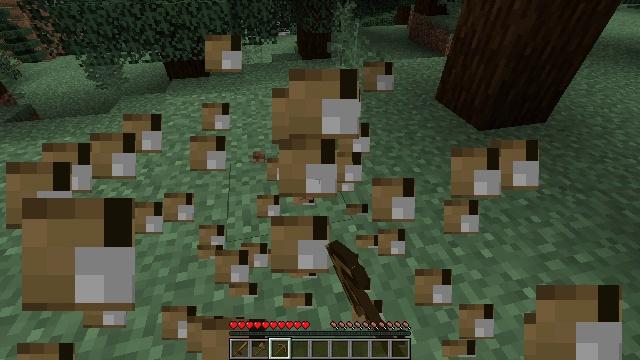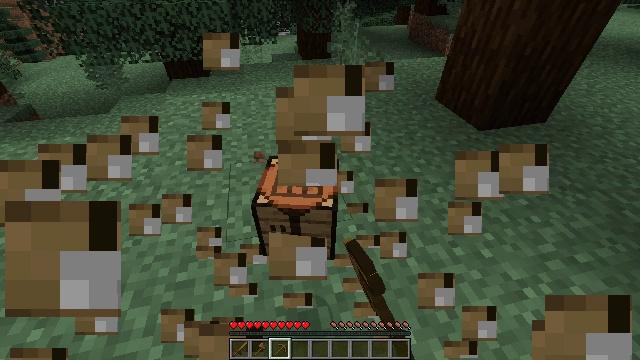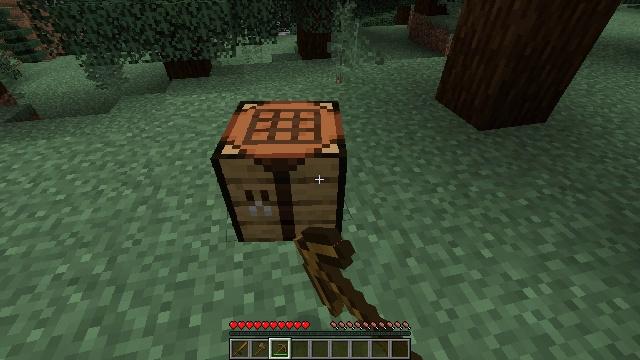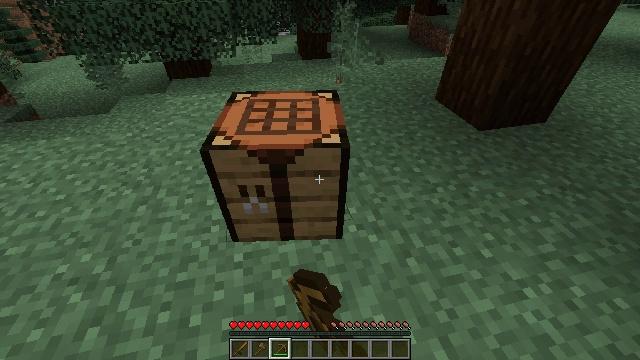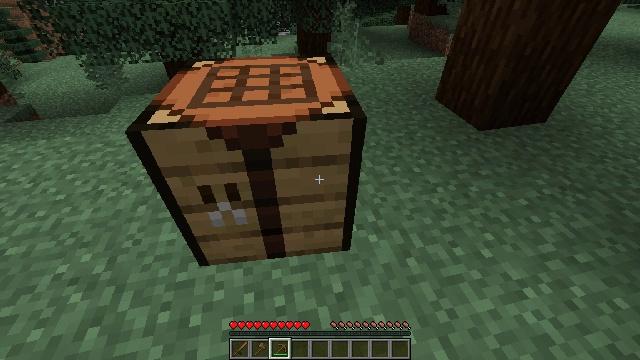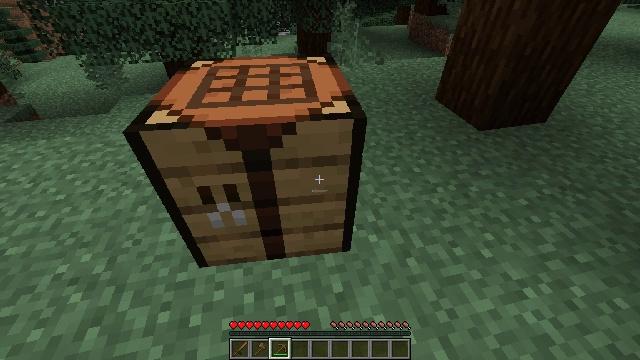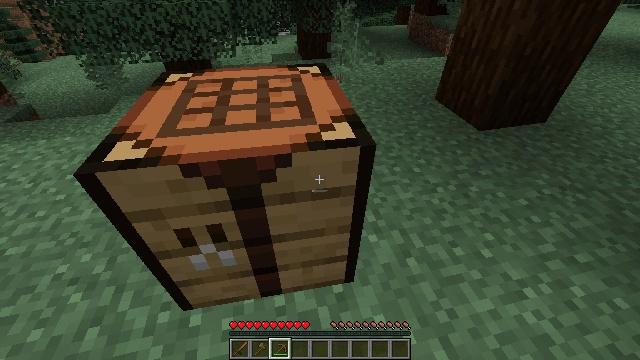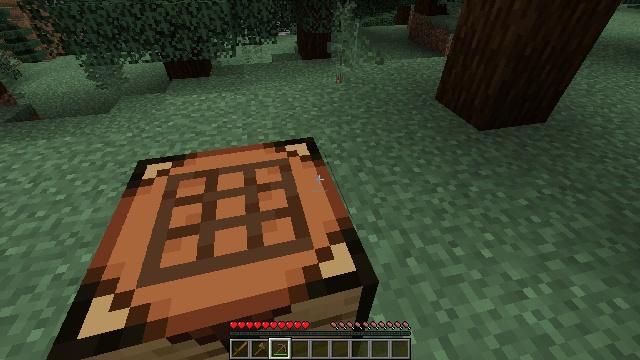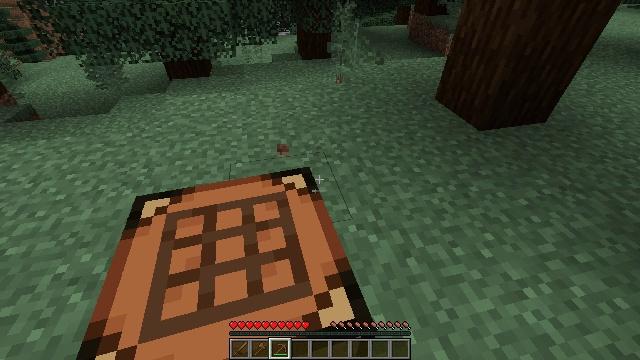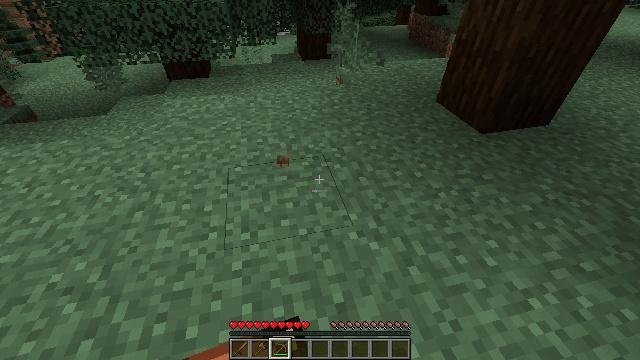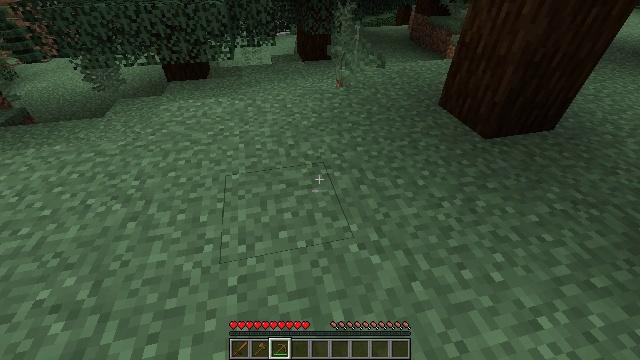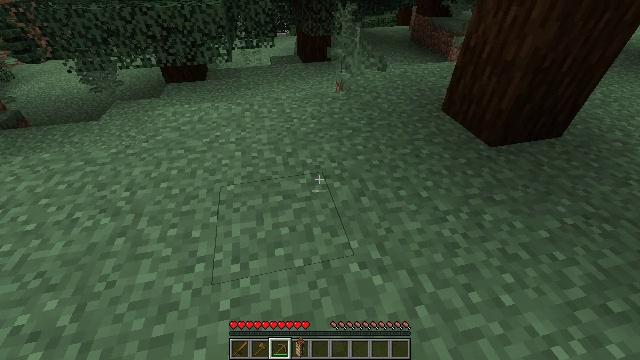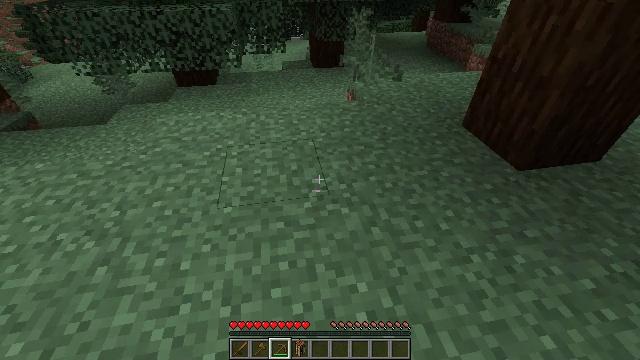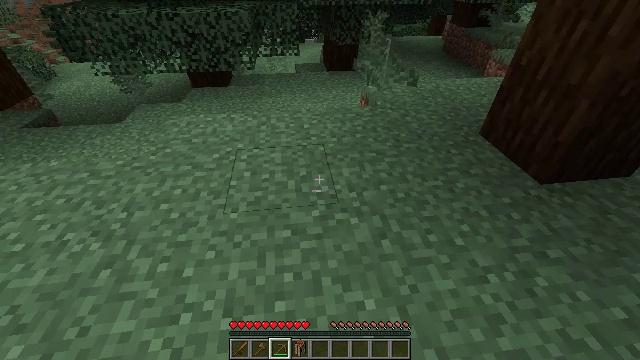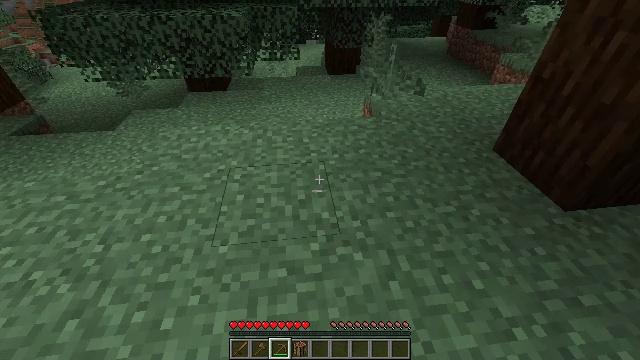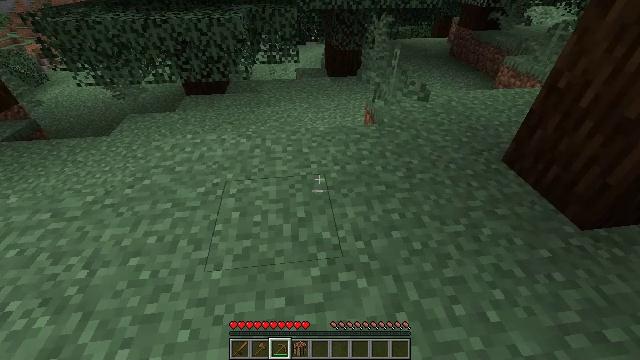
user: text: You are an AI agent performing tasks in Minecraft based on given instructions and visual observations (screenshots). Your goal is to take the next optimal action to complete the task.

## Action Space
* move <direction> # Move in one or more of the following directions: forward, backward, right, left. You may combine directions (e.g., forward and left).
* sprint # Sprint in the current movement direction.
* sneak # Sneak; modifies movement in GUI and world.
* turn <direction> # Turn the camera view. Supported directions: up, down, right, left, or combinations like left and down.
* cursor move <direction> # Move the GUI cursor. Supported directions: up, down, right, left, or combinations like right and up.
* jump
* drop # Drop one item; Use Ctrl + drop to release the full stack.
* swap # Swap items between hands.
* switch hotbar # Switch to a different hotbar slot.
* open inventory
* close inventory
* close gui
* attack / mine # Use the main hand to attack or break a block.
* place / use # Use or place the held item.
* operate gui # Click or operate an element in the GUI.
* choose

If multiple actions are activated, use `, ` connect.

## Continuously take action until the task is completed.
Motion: motion action
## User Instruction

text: Harvest the spruce log from a tree trunk.
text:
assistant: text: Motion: attack / mine
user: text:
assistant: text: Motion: attack / mine
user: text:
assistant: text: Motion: attack / mine
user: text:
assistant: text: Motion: attack / mine
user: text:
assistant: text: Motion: no_op
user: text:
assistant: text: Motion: no_op
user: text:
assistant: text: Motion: no_op
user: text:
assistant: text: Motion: no_op
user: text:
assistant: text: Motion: move forward
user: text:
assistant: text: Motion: move forward
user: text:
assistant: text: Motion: move forward
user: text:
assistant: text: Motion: move forward, turn left
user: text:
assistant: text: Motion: move forward, turn left
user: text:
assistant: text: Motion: move forward
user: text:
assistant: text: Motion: move forward
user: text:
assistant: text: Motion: no_op
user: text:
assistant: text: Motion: turn right
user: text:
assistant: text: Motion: turn right and up
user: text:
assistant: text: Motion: turn right and up
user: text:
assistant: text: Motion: turn right and up
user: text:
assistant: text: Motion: turn right and up
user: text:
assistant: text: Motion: turn up
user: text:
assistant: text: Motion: turn left and up
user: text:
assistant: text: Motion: turn left
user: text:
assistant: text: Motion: turn left
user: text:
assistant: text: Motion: turn left
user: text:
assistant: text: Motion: turn left
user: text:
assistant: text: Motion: turn left
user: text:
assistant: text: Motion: turn left
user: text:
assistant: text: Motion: turn left